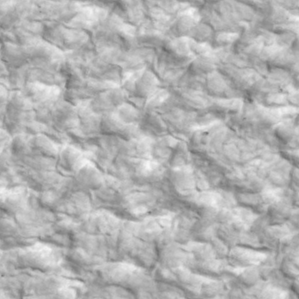
Label: non_frost